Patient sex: F
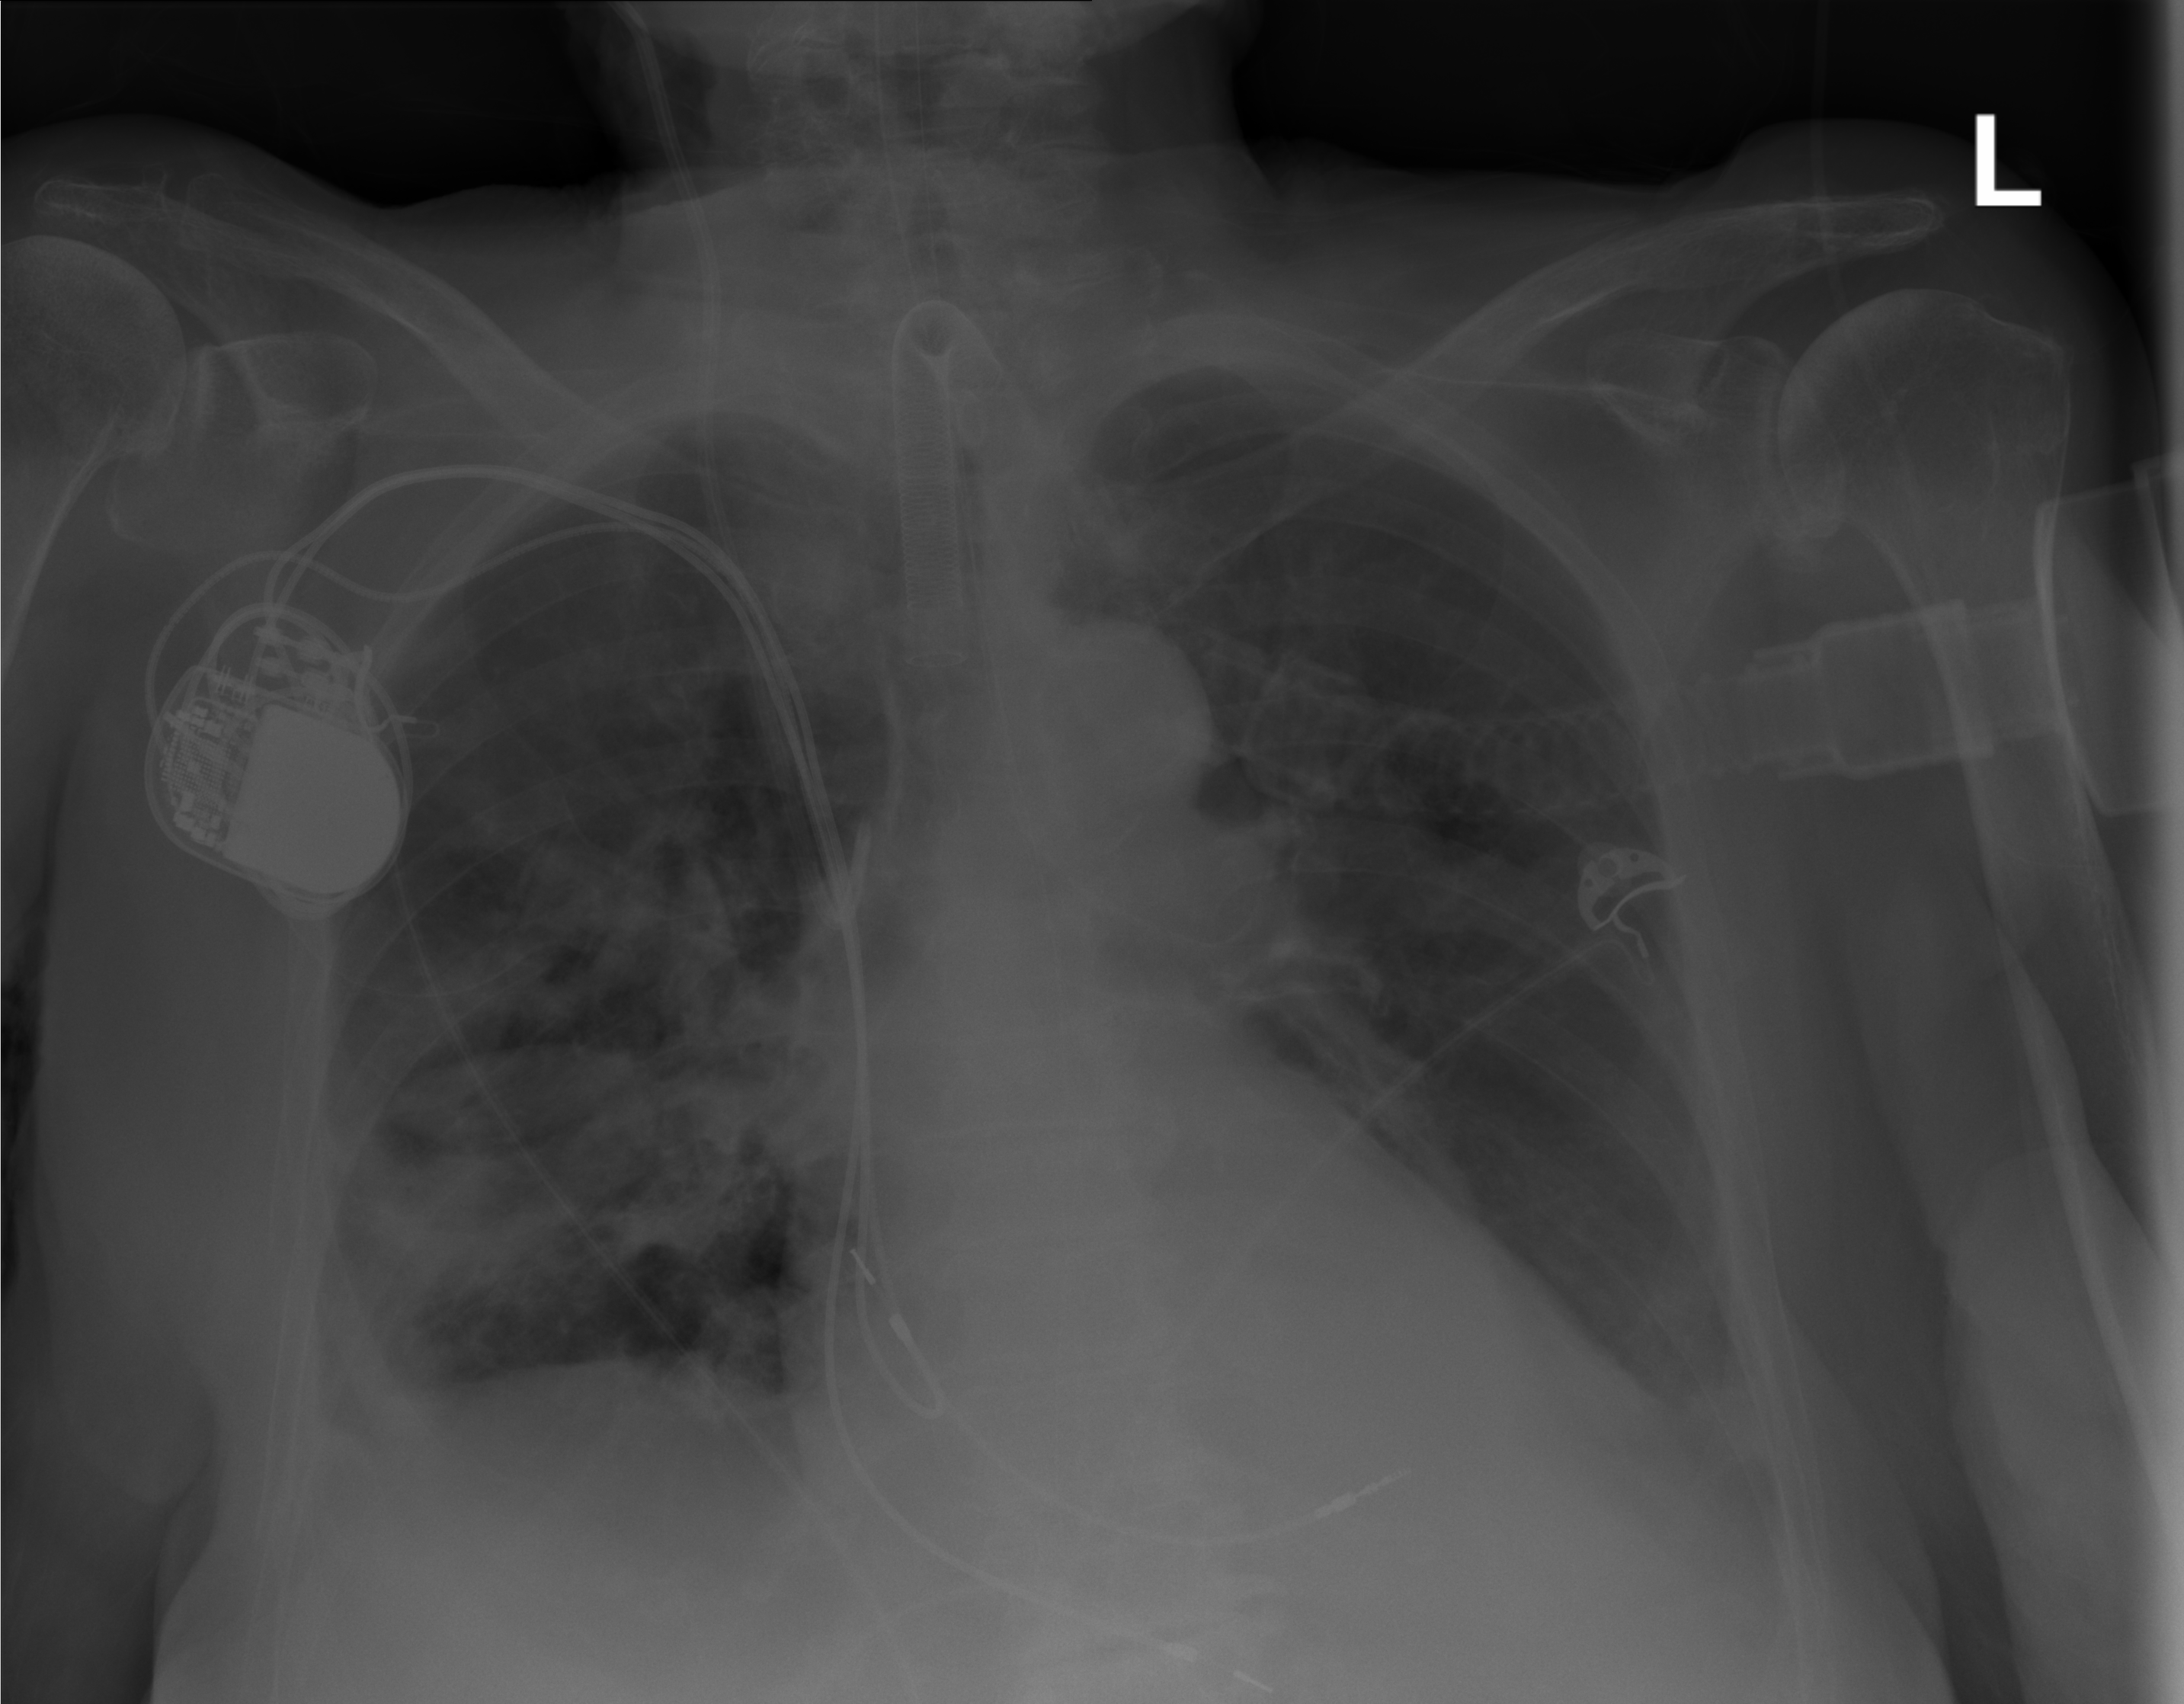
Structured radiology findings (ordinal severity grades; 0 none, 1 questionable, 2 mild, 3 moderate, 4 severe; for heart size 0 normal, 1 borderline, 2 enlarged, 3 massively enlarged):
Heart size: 1
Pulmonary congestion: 2
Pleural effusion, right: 2
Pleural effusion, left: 2
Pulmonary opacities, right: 3
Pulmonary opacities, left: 2
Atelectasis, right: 2
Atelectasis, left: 1